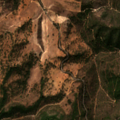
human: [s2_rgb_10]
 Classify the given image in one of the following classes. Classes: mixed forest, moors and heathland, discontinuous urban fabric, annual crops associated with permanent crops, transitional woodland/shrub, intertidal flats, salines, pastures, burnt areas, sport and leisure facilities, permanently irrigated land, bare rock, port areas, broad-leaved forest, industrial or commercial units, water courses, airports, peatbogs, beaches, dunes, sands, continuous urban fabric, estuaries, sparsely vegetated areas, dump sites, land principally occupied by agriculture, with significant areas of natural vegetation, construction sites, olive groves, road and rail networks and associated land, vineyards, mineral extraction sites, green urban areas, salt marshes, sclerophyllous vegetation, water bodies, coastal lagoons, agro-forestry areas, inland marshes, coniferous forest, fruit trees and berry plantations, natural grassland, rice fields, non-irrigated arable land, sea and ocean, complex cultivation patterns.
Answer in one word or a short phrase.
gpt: non-irrigated arable land, olive groves, agro-forestry areas, broad-leaved forest, transitional woodland/shrub